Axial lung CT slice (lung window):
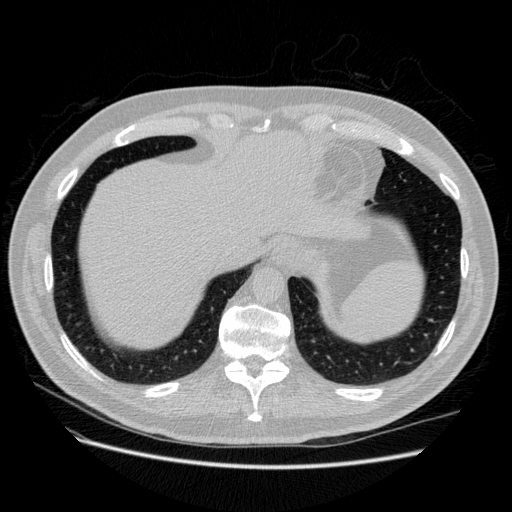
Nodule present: no